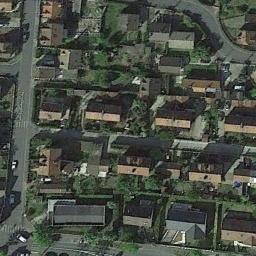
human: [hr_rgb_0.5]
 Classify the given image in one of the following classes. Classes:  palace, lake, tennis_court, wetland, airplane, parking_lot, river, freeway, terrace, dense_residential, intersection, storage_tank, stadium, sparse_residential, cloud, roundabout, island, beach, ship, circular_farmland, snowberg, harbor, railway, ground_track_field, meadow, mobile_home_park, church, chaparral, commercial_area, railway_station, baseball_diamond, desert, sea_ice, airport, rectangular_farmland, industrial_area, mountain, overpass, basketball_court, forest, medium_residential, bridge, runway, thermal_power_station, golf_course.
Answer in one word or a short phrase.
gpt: dense_residential